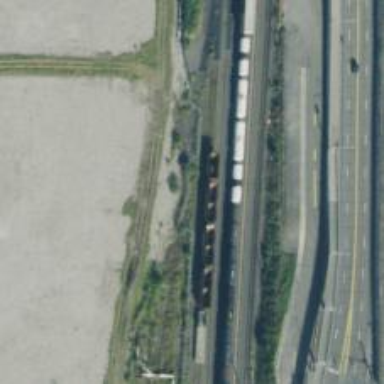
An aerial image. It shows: Disused railway.